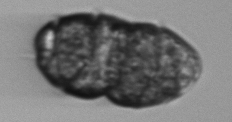
Label: Margalefidinium